Question: <URL>okay so this a question on quiz I am taking currently. I just want to know why I keep getting an error when I try to use break or continue in my loop. Is it a syntax thing or did I just format my loop wrong? Again just want some guidance so I can get past this. thanks for any and all feedback
here is my code:

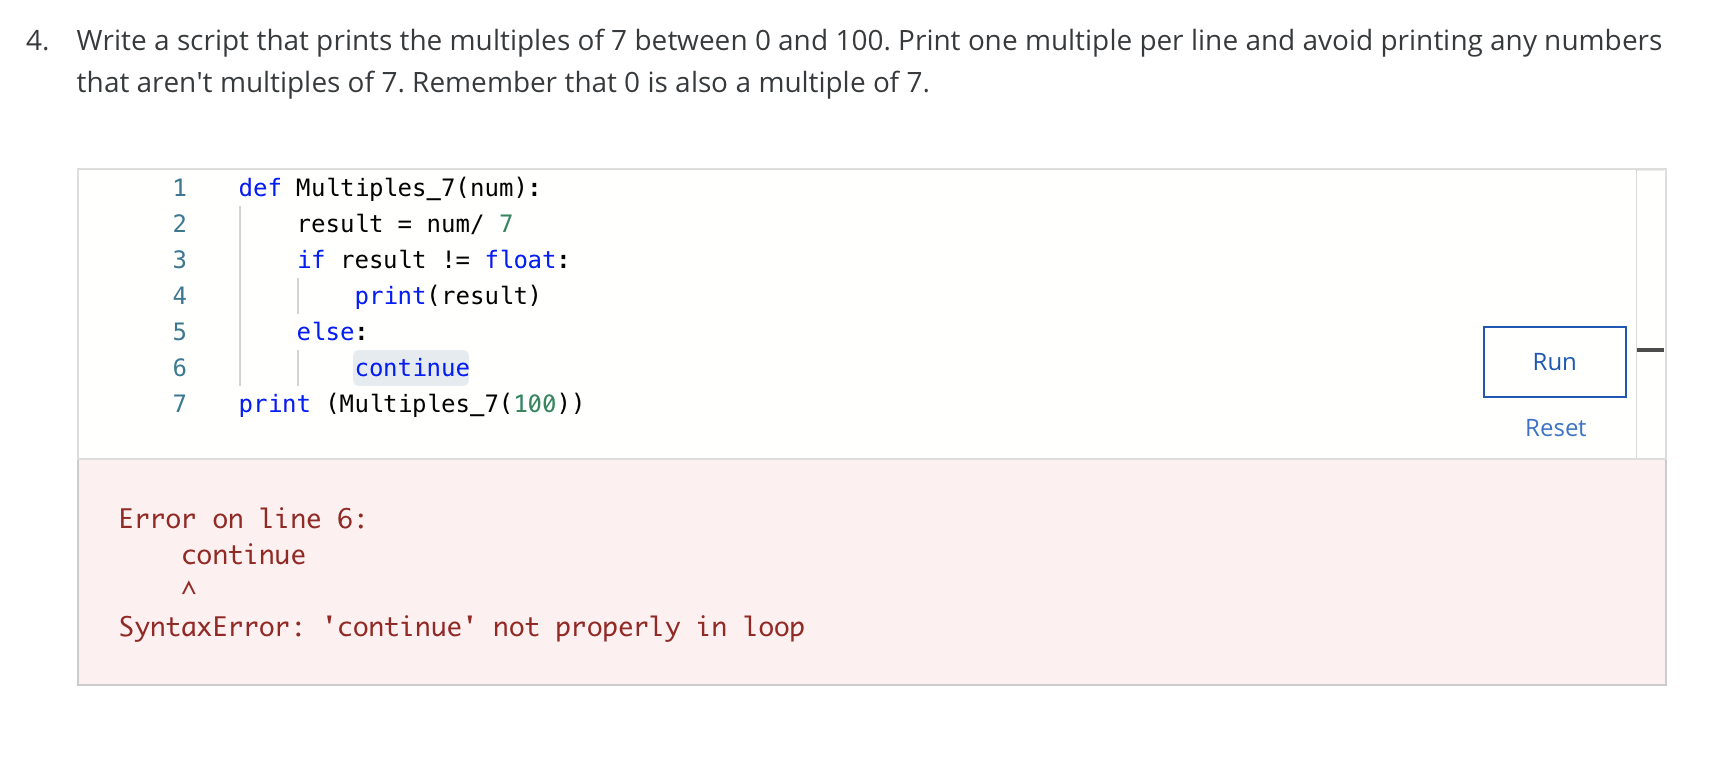
Answer: The continue function cannot be used unless it is in a loop, and you currently do not have a loop. Loops are typically created with "for" or "while".
Using "for" or "while" would help you immensely, especially since your current code wouldn't check the numbers from zero to 100, but rather just the number 100.
I recommend using or researching the modulo(%) operator, as that would work well in this situation.
If you really get stuck, here is a solution to the problem, along with an explanation for what each line is doing:
<URL>
It is not the smallest way possible, but it's the way I prefer.